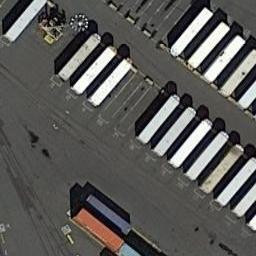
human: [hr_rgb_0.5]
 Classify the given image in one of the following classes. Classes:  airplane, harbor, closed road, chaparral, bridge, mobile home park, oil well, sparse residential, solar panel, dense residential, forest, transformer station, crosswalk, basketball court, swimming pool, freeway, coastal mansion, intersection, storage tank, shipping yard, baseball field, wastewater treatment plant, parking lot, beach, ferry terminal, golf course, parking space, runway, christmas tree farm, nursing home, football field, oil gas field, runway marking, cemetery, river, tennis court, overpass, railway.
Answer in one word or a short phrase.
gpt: shipping yard